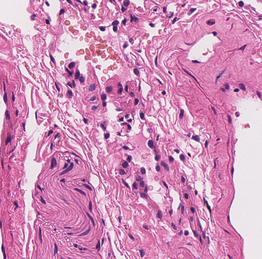
Tumor epithelial tissue: no
Tumor-associated stroma tissue: yes
Normal tissue: no